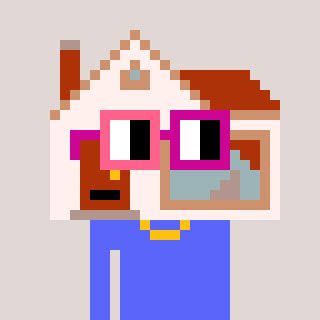
a pixel art character with square pink and red glasses, a house-shaped head and a purple-colored body on a warm background